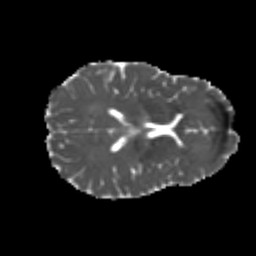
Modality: MD
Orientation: axial
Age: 22
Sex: female
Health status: healthy
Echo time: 0.074 s